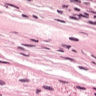
Metastatic tissue present: no